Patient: sex F, age 26
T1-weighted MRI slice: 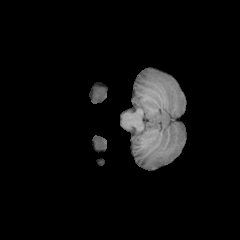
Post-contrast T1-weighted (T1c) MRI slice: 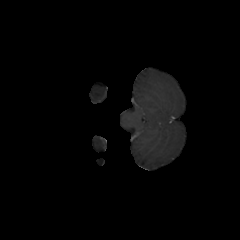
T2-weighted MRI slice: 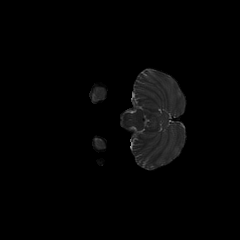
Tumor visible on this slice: no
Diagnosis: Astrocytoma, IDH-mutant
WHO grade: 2